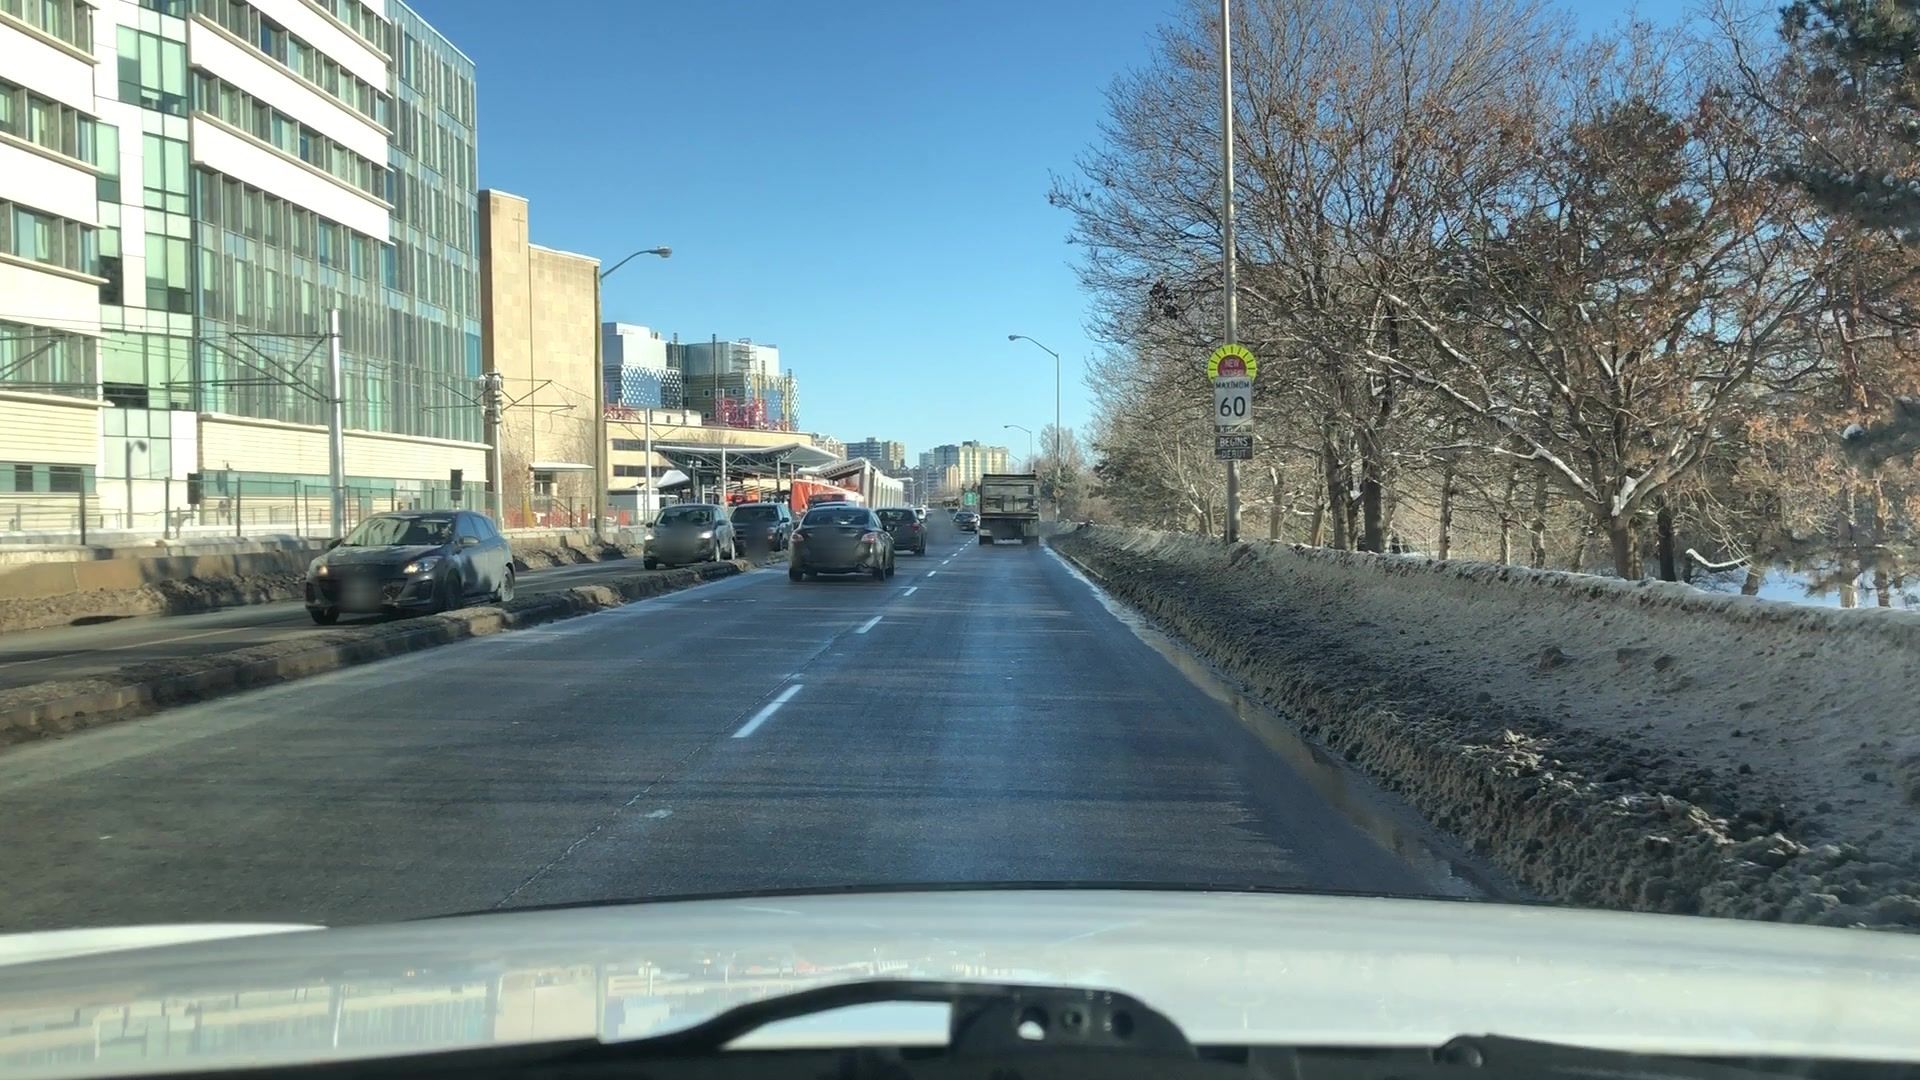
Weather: snowy
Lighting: day
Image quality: good
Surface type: driving surface
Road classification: primary, motorway_link
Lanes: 2
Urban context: urban centre
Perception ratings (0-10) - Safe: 4.55, Lively: 5.21, Beautiful: 3.42, Boring: 4.41, Depressing: 8.14, Wealthy: 2.44